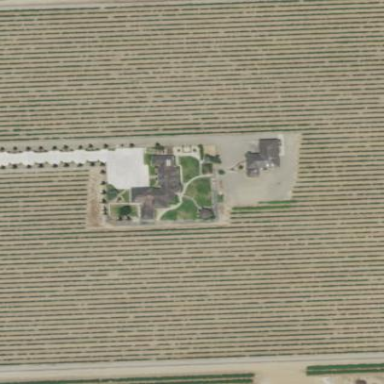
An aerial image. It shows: Vineyard growing grapes.